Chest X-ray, PA view. Patient: 42 years old, sex M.
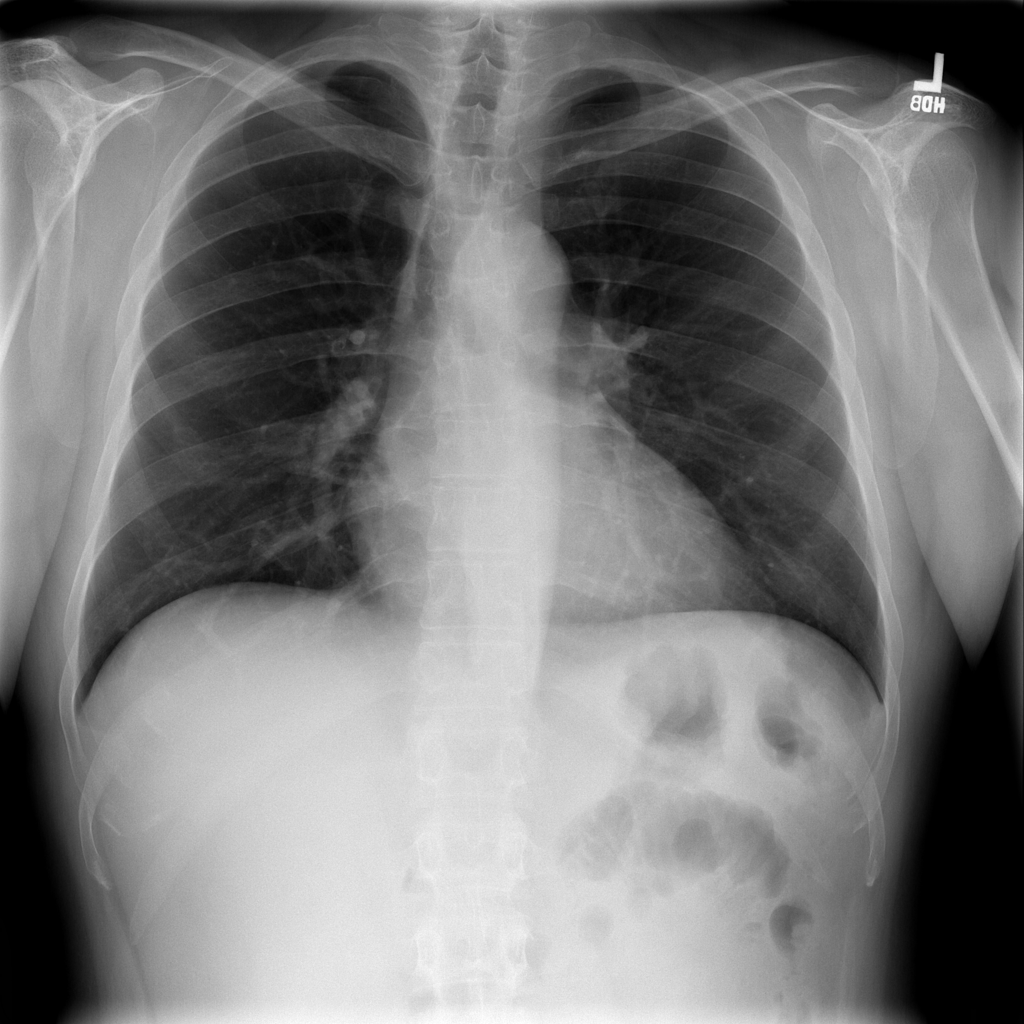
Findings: No Finding